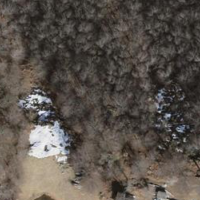
EUNIS habitat code: 41
Species observed at this site:
Rupicapra rupicapra
Fagus sylvatica